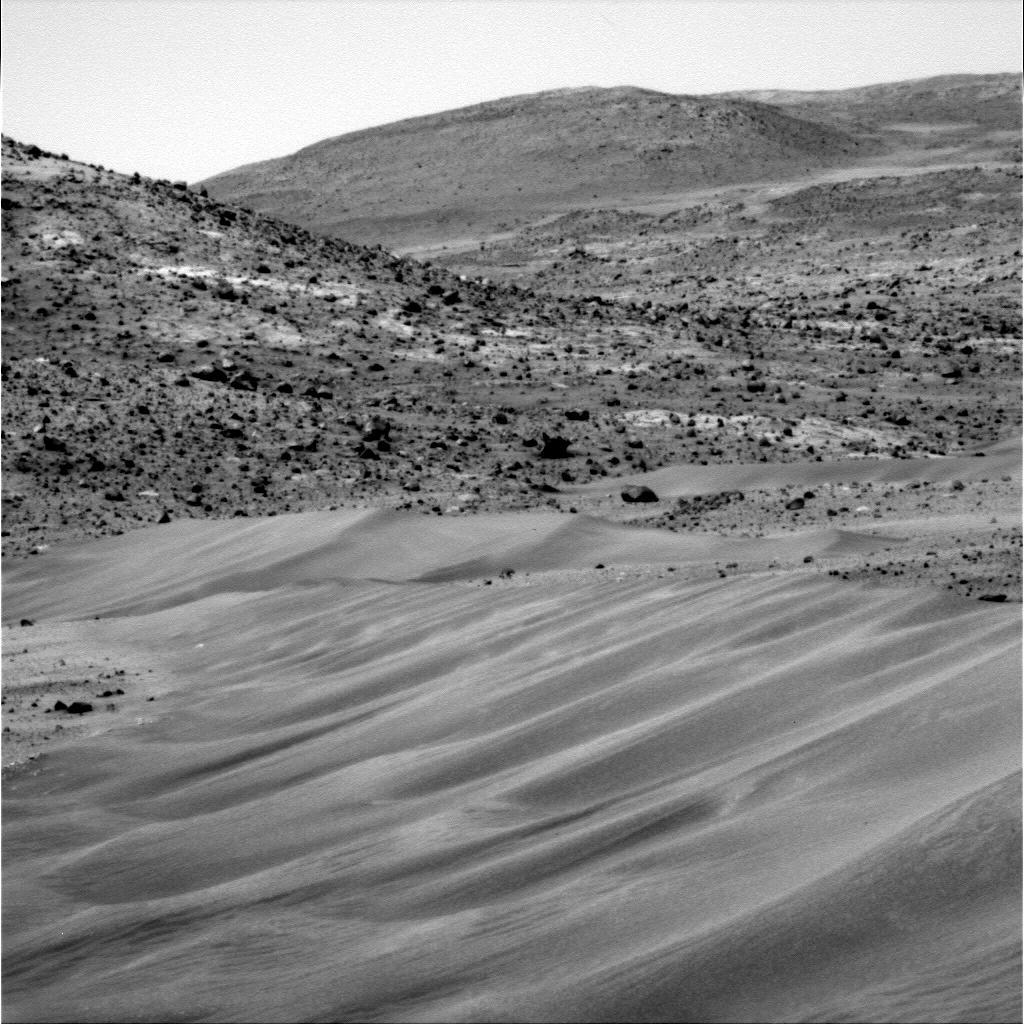
Terrain classes present: Gravel / Sand / Soil, Rock, Sky / Distant Mountains